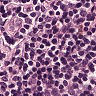
Metastatic tissue present: no